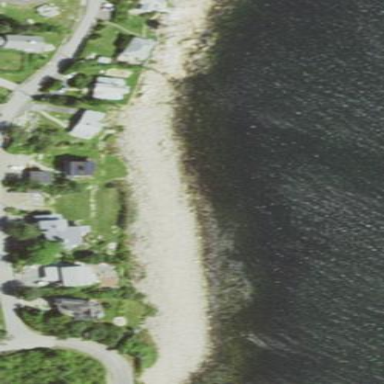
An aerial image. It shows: Rocky tidal area.